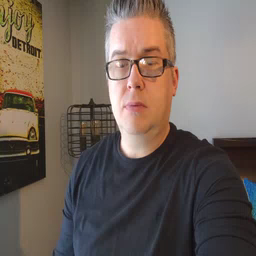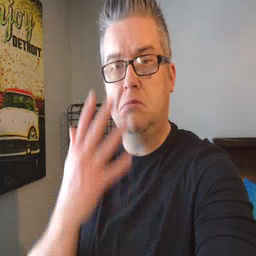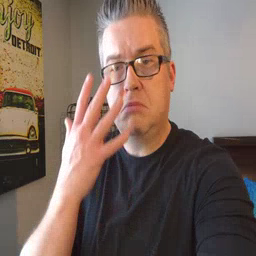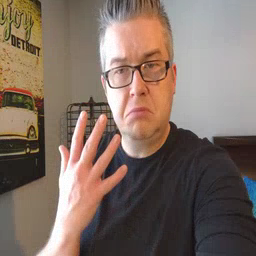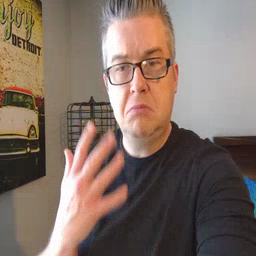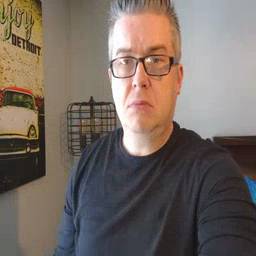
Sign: sad